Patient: sex M, age 55
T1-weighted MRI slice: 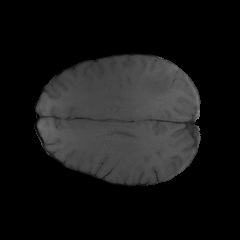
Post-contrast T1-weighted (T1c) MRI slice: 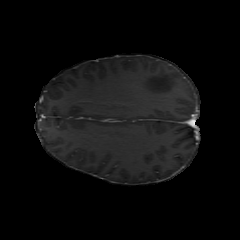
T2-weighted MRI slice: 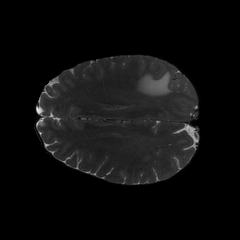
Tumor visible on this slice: yes
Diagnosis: Glioblastoma, IDH-wildtype
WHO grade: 4